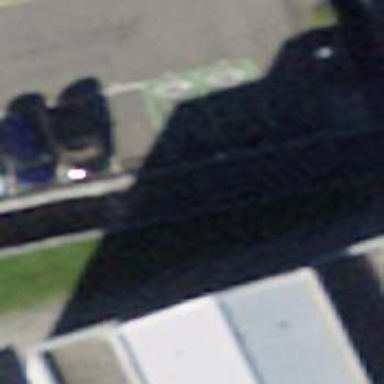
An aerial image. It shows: Charging station.